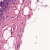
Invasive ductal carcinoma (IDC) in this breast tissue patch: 0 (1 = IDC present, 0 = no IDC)